Question: Find the variance in the following histogram, where the data are distributed only above tens and the height of the histogram is an integer multiple of 5. Keep the result of the variance as an integer.
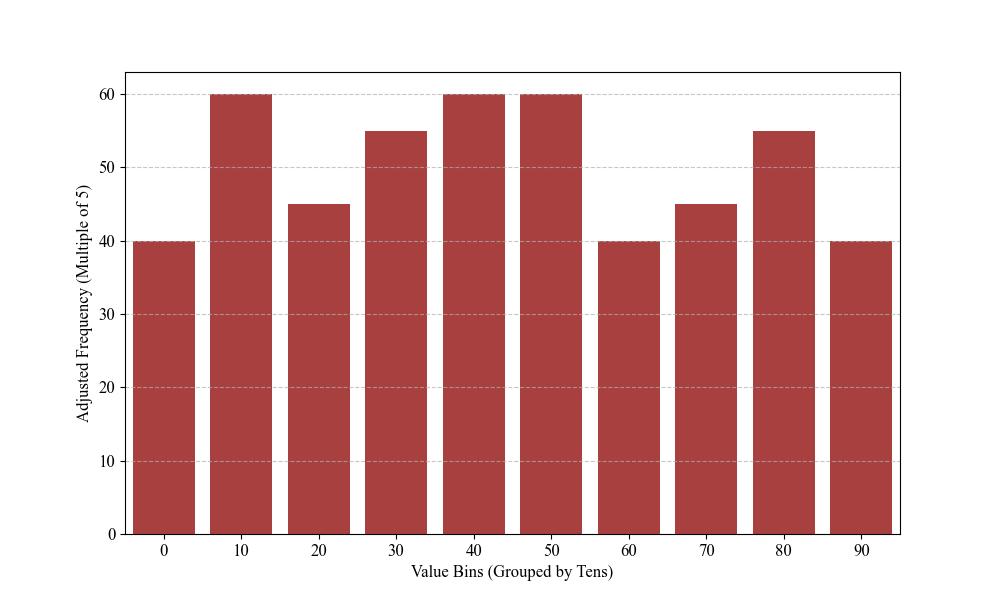
Answer: 766